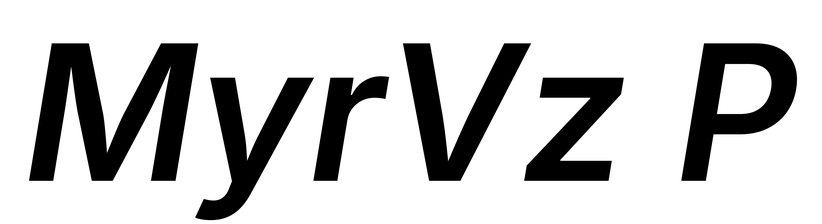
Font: Inter-Italic_SemiBold_Italic